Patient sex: M
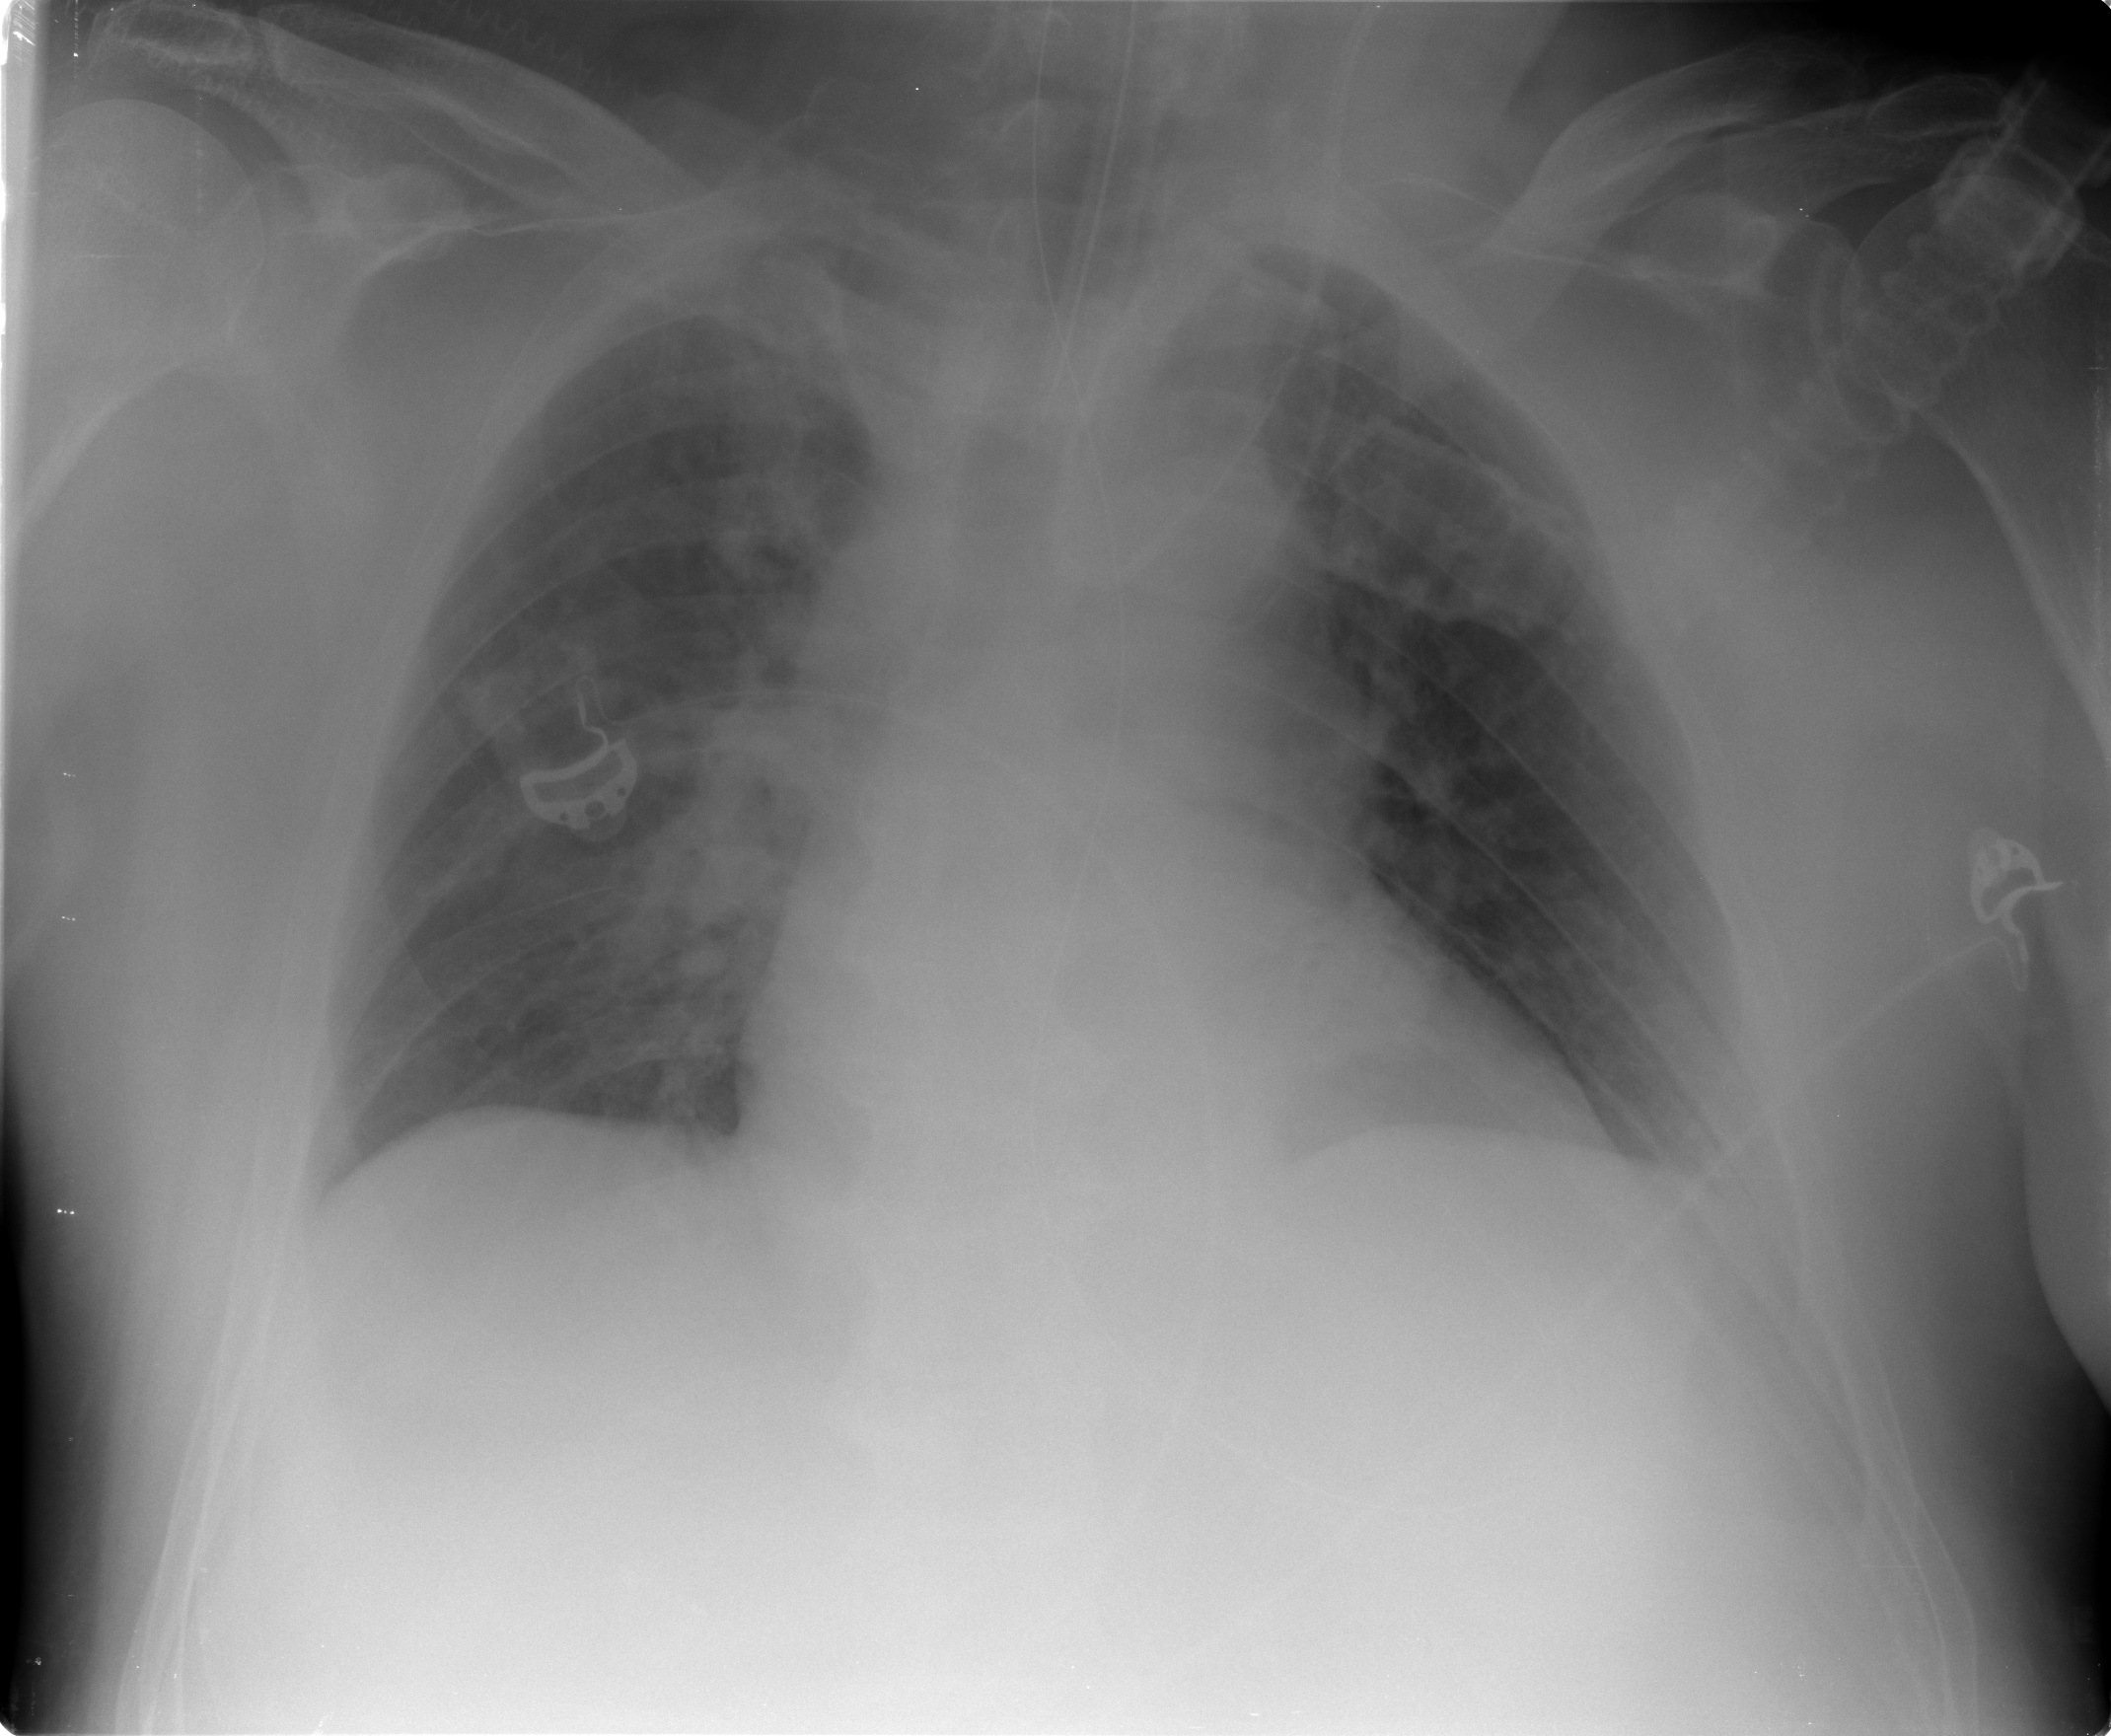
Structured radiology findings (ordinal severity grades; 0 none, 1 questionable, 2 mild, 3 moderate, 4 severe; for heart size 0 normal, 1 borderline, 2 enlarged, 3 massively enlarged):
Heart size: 2
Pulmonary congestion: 3
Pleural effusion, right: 0
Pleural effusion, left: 1
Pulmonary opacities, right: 2
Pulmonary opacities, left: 1
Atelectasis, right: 1
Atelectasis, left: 1